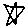
Label: star